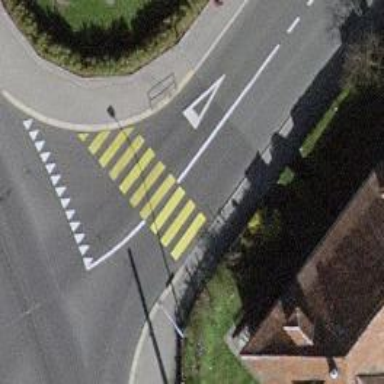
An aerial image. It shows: Uncontrolled footway crossing with markings.